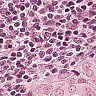
Metastatic tissue present: no